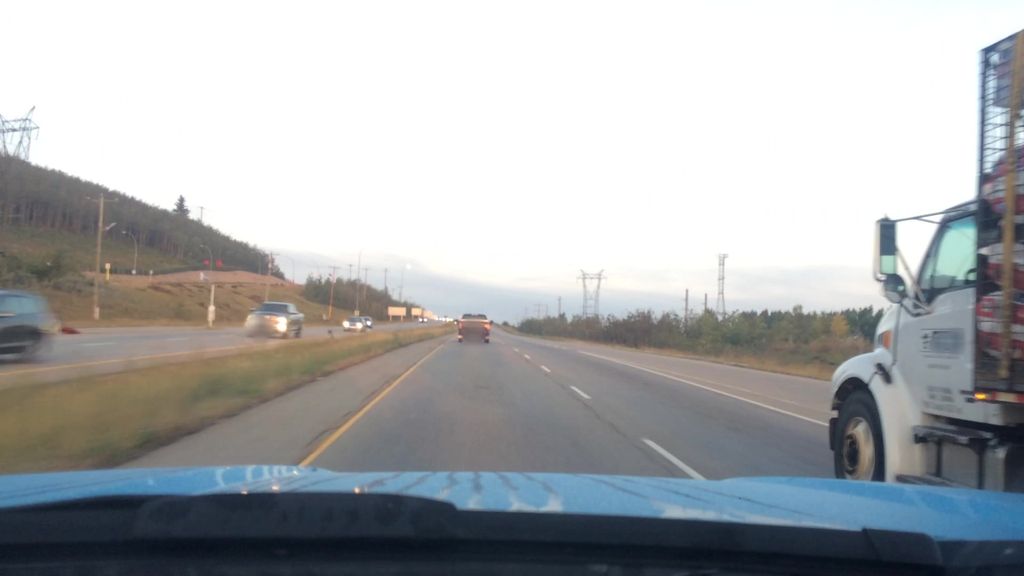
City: calgary